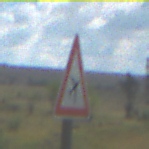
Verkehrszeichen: FlugbetriebLinks
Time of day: Midday
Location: Outdoor (Nature)
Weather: PartlyCloudy
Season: Autumn
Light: Natural